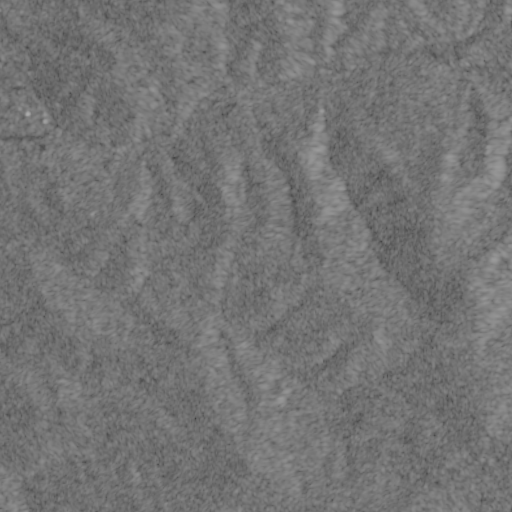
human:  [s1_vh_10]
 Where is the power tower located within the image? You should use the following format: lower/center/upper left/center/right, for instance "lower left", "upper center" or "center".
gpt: The power tower is located in the upper of the image.
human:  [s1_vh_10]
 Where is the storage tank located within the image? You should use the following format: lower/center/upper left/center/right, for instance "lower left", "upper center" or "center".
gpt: The storage tank is located in the upper left of the image.
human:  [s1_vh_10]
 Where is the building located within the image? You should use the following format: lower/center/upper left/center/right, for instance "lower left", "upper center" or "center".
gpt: The building is located in the upper left of the image.
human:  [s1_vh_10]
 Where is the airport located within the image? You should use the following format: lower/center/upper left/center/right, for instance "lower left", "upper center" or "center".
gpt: There is no airport in the image.

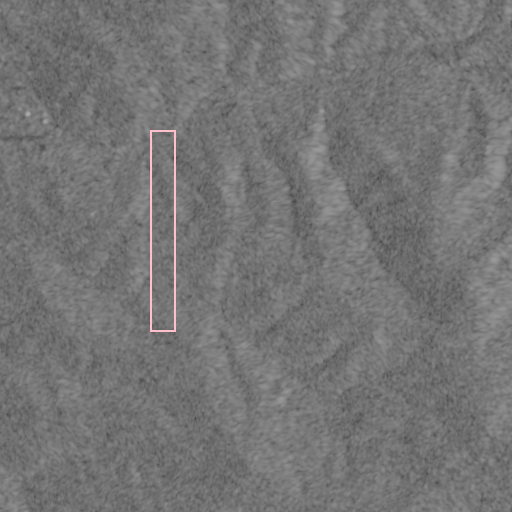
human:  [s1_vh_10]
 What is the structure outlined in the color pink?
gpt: There is no pink outline.
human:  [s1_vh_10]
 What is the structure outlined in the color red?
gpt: There is no structure outlined in red.